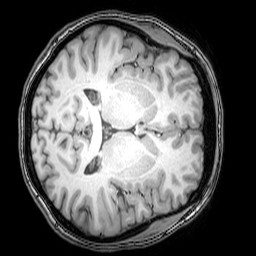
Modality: T1w
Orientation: axial
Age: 24
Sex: female
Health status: healthy
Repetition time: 0.081 s
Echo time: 0.037 s